Interaction volume radius: 10 \u00c5
Interaction volume height: 10 \u00c5
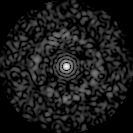
Disorder parameter: 0.8364